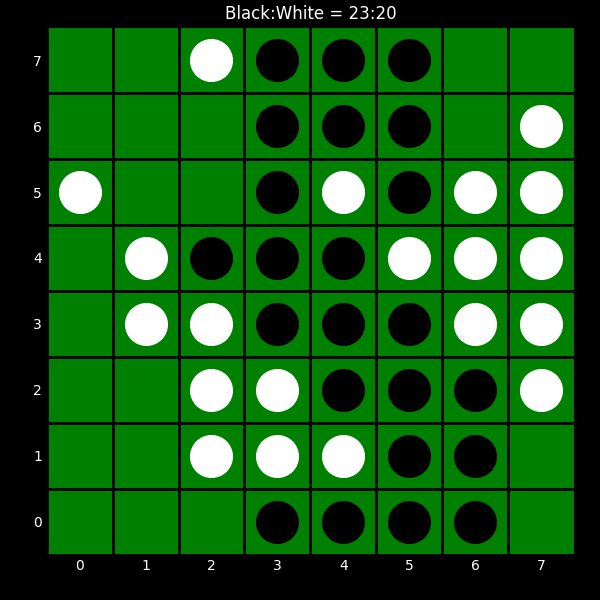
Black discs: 23
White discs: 20